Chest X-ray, AP view. Patient: 18 years old, sex M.
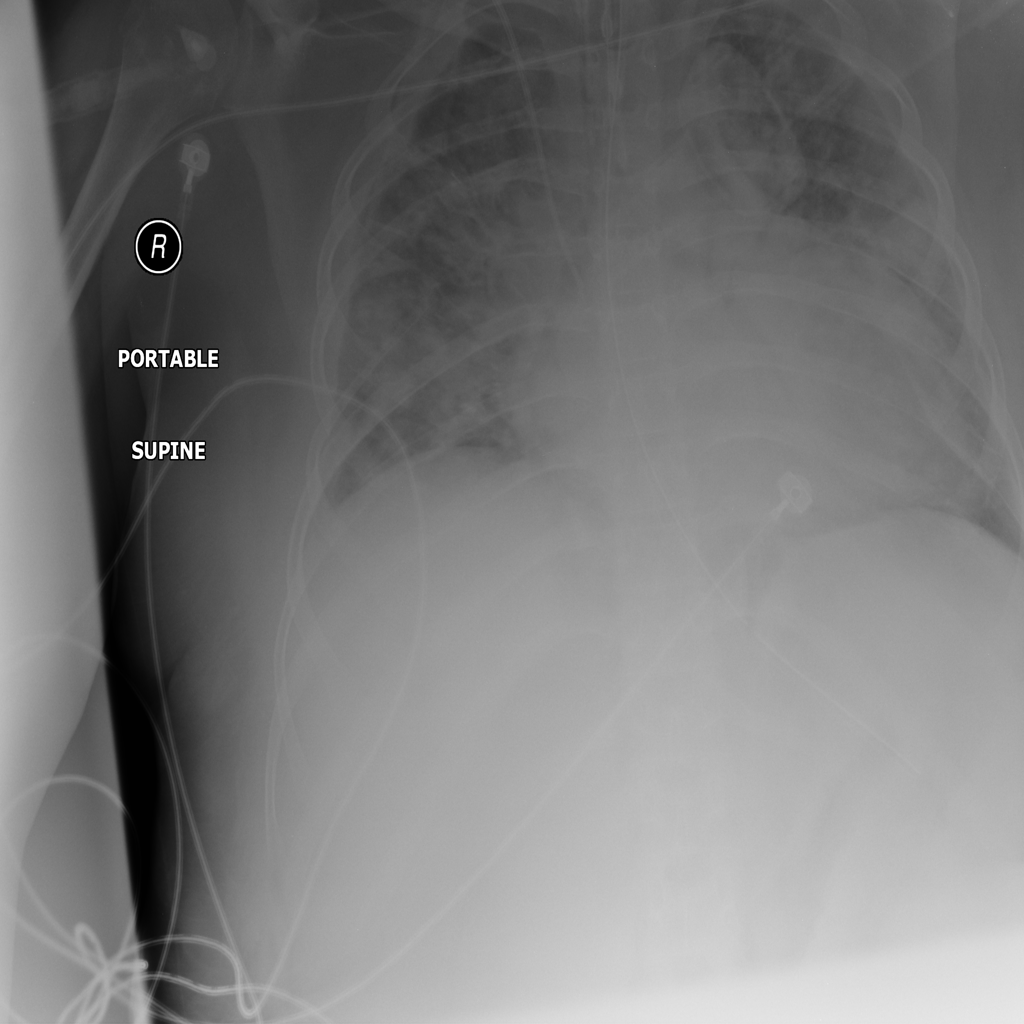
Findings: Edema, Infiltration